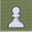
Piece: wP